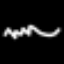
Label: squiggle